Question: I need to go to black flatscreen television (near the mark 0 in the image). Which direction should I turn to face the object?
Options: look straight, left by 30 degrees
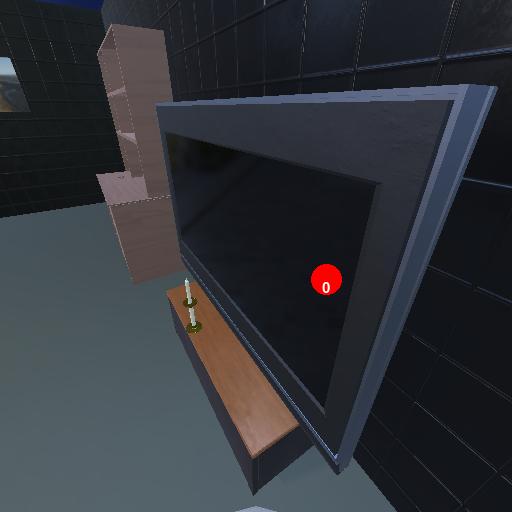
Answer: look straight